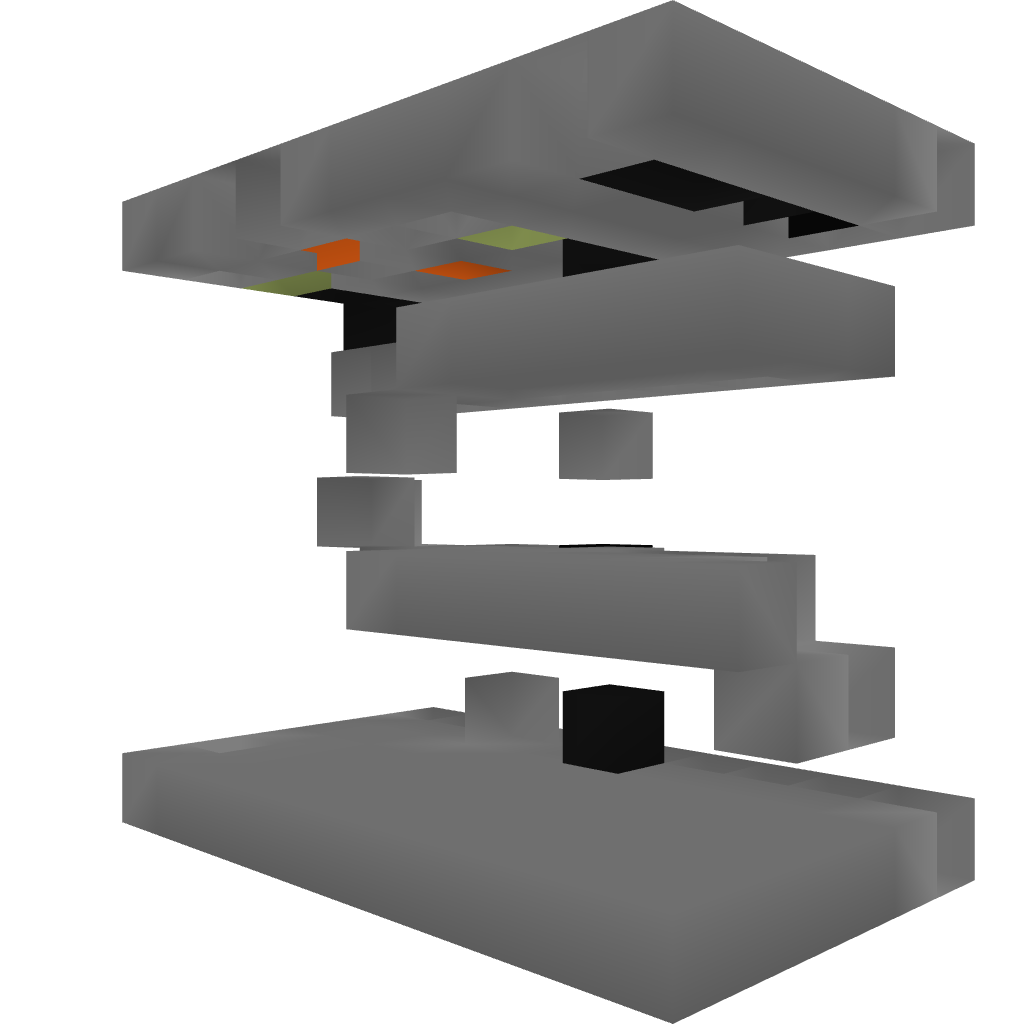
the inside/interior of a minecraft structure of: Tunnel Trap